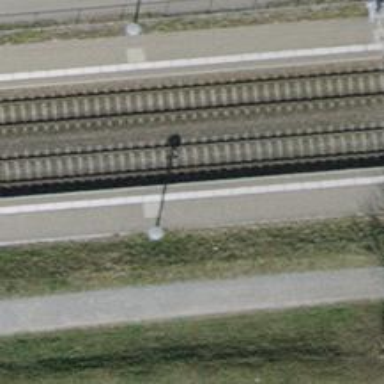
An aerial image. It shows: Solitary milestone along the railway.